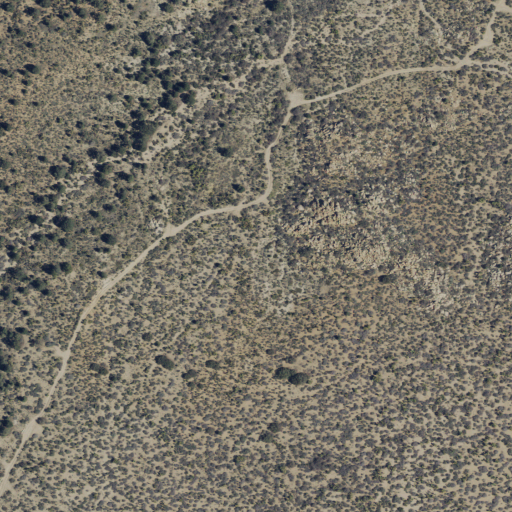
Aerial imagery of plain(s) in California named Cactus Flat containing shrub and open development